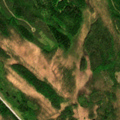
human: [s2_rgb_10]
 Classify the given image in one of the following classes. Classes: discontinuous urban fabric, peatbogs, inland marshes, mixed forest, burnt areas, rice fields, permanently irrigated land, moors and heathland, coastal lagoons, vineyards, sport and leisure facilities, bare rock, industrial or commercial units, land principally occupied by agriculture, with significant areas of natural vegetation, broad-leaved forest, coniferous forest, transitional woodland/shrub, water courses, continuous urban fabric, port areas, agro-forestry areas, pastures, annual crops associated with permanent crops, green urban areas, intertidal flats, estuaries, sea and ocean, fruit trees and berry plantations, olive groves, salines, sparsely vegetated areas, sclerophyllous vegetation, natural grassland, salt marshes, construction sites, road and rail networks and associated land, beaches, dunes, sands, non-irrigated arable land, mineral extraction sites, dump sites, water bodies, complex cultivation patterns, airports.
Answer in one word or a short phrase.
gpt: coniferous forest, mixed forest